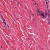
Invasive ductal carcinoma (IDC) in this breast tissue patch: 0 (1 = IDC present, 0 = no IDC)